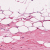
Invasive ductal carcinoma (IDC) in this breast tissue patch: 0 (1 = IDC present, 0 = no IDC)